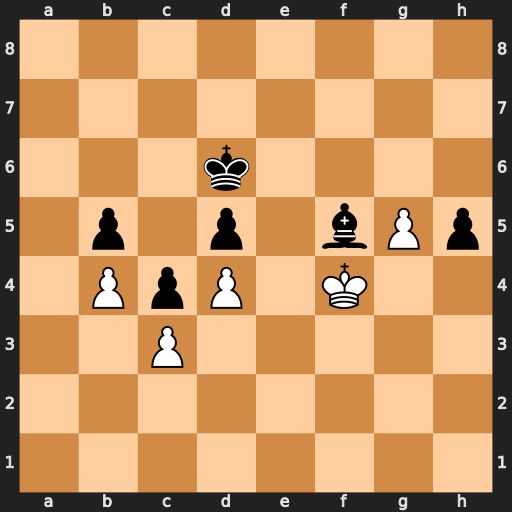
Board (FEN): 8/8/3k4/1p1p1bPp/1PpP1K2/2P5/8/8
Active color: w
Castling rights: -
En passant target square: -
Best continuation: Kxf5 Ke7 g6 h4 Kg4